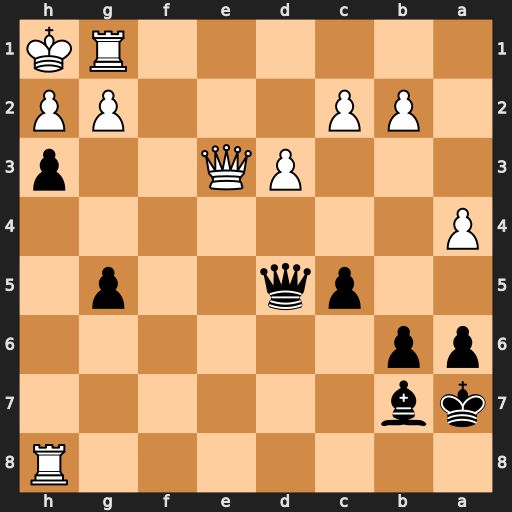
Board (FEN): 7R/kb6/pp6/2pq2p1/P7/3PQ2p/1PP3PP/6RK
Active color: b
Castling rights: -
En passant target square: -
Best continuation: hxg2+ Rxg2 Qxg2#